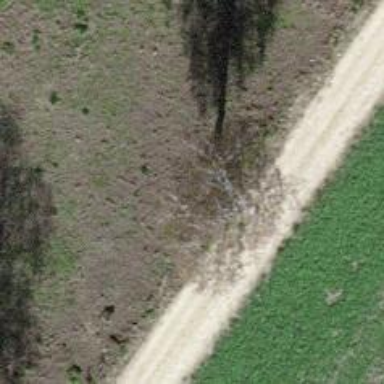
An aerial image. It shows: Row of broadleaved trees.